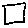
Label: square